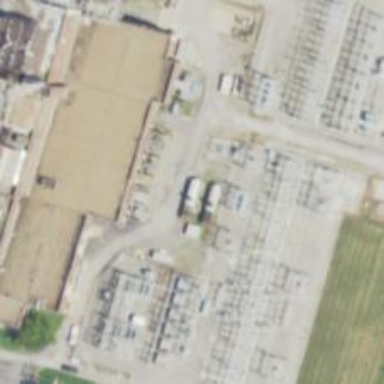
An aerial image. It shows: Generator is pictured.